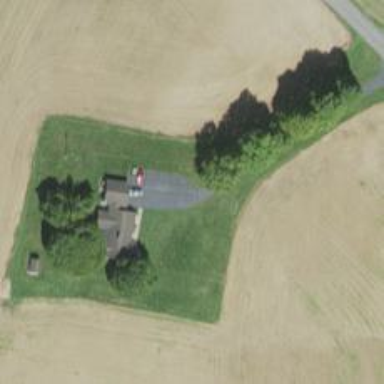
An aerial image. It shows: Driveway.